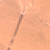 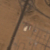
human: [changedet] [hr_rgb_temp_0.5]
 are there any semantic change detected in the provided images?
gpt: A road crossing was realized on the top of the road.